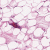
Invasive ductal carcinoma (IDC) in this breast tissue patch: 0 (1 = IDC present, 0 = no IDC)